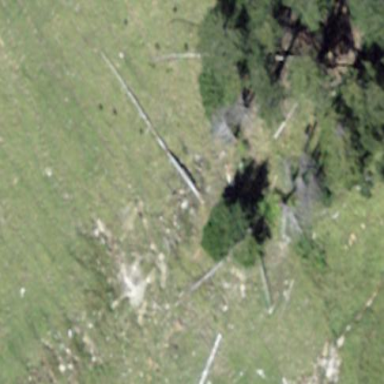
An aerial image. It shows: Forest area.